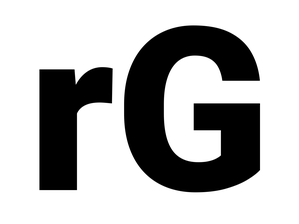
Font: Roboto_Black